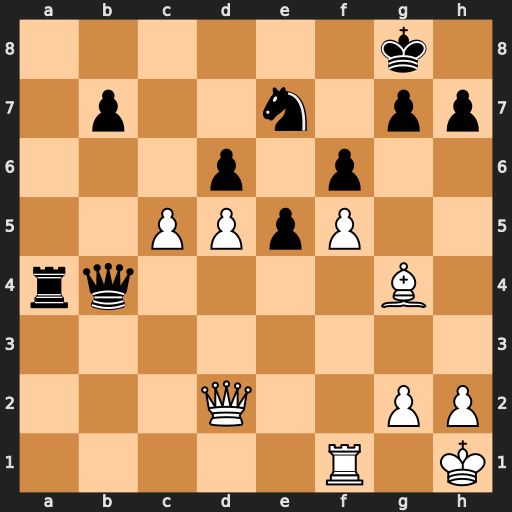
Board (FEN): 6k1/1p2n1pp/3p1p2/2PPpP2/rq4B1/8/3Q2PP/5R1K
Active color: w
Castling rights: -
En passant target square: -
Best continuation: Qxb4 Rxb4 cxd6 Rb6 dxe7